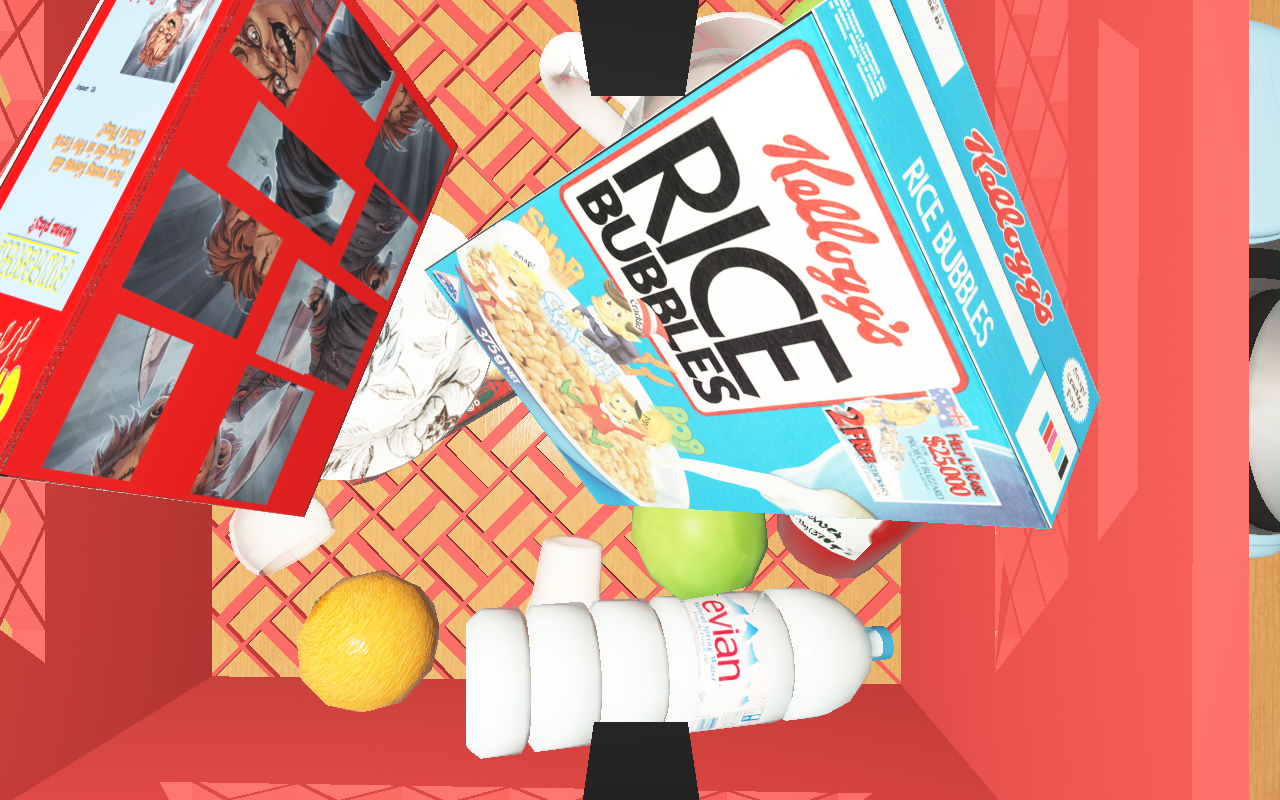
Objects in the scene:
water bottle
apple
apple
orange
orange
spoon
plate
glass
wineglass
honey jar
cereal box
cereal box
biscuit box